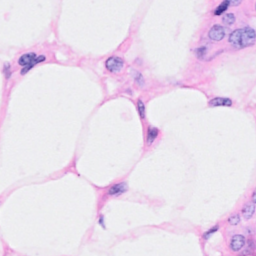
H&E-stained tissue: Breast